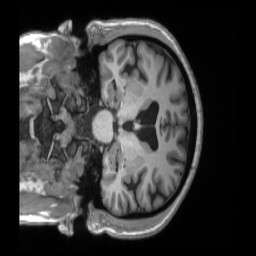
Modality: T1w
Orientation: coronal
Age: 29
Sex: male
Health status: ill
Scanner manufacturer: siemens
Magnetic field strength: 3 T
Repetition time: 2.2 s
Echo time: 0.00157 s